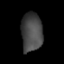
Tissue: lung
Cell type: Epithelial cells
Senescence score: 0.1833
Nuclear area (px): 794
Mean DAPI intensity: 71.966